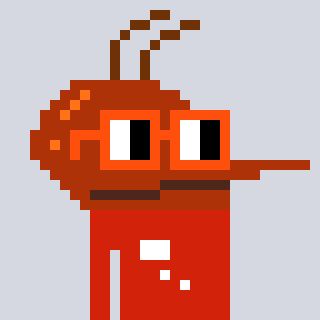
a pixel art character with square orange glasses, a mosquito-shaped head and a red-colored body on a cool background